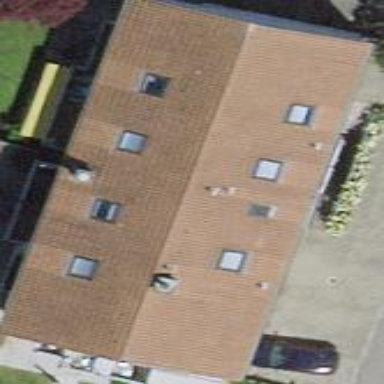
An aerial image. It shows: Residential building.